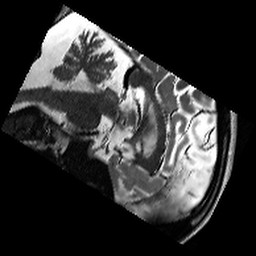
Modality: T2w
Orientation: sagittal